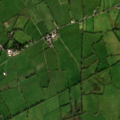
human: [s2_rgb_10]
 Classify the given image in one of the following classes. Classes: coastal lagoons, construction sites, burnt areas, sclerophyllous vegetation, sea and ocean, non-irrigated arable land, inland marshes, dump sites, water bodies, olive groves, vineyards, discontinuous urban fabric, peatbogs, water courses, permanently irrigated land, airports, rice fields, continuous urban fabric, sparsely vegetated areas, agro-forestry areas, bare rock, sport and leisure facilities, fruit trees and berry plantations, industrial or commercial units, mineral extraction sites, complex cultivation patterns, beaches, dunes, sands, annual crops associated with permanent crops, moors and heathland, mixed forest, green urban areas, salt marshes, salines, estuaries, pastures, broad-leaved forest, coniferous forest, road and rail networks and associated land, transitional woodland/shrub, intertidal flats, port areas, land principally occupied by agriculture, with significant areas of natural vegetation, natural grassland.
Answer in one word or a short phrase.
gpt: pastures